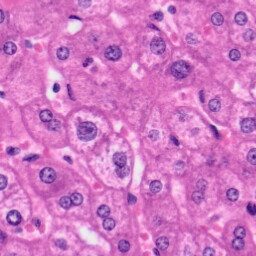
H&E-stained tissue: Liver